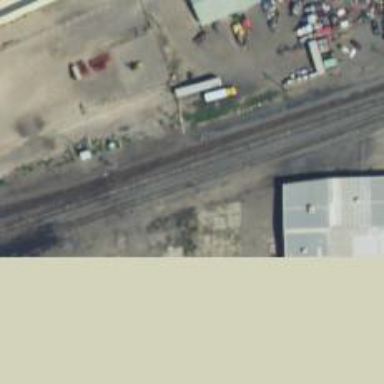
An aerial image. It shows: Railway signal.